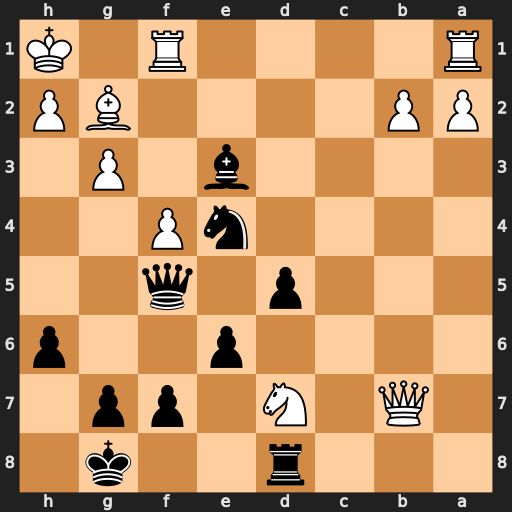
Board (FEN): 3r2k1/1Q1N1pp1/4p2p/3p1q2/4nP2/4b1P1/PP4BP/R4R1K
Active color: b
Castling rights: -
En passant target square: -
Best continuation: Nxg3+ hxg3 Qh5+ Bh3 Qxh3#